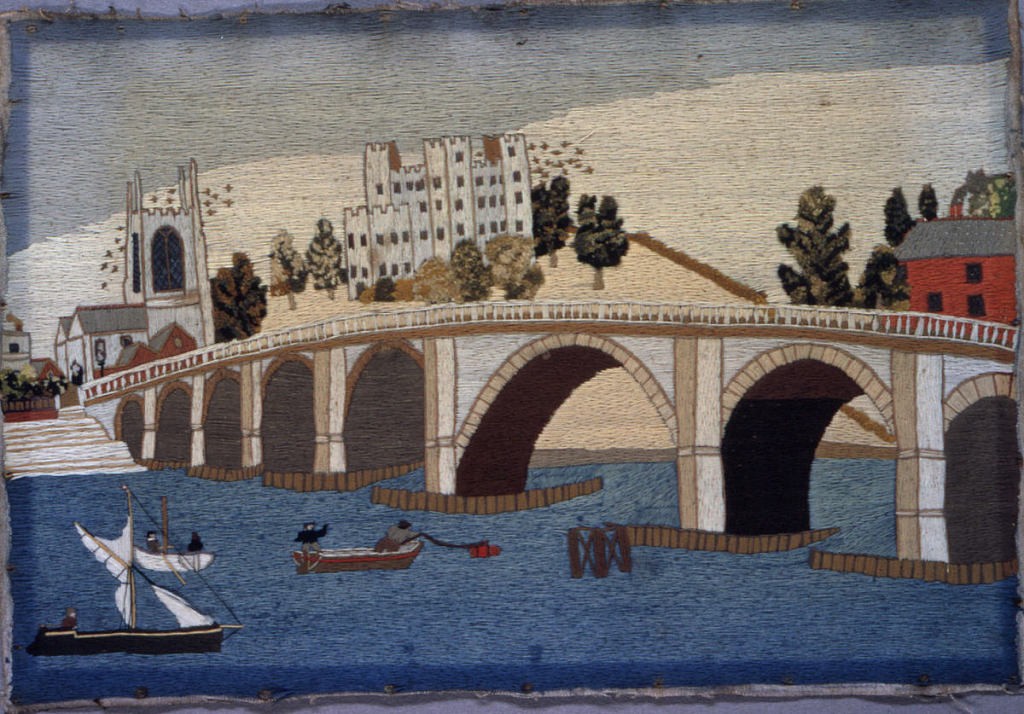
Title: Embroidered picture
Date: ca. 1850
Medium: wool embroidery on linen foundation Technique: embroidery on plain weave foundation
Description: Bridge spanning a river; men in boats in the foreground and buildings across the bridge in the background.